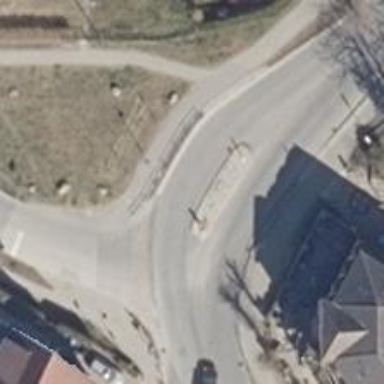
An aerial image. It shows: Tertiary road with asphalt surface. There are separate sidewalks on both sides.